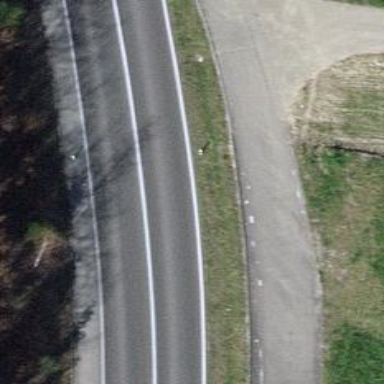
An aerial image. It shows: Secondary road.